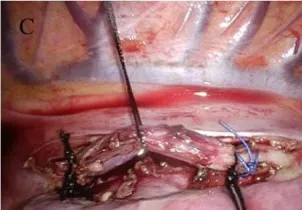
Video-assisted thoracoscopic surgery to cut and suture the fistula. (C) Ligation of CBBF.
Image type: medical_photograph (other_medical_photograph)